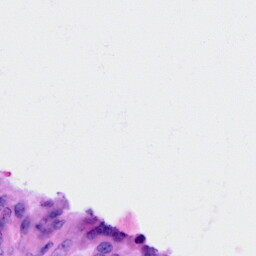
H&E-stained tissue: Ovarian